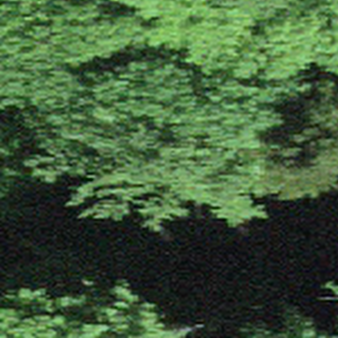
Label: other